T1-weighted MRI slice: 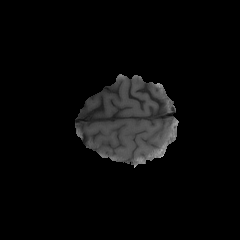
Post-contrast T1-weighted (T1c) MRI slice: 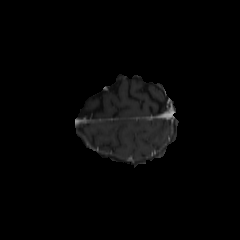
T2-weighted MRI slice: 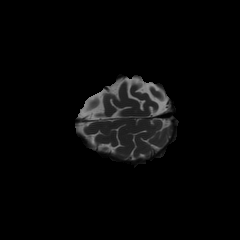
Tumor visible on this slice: no